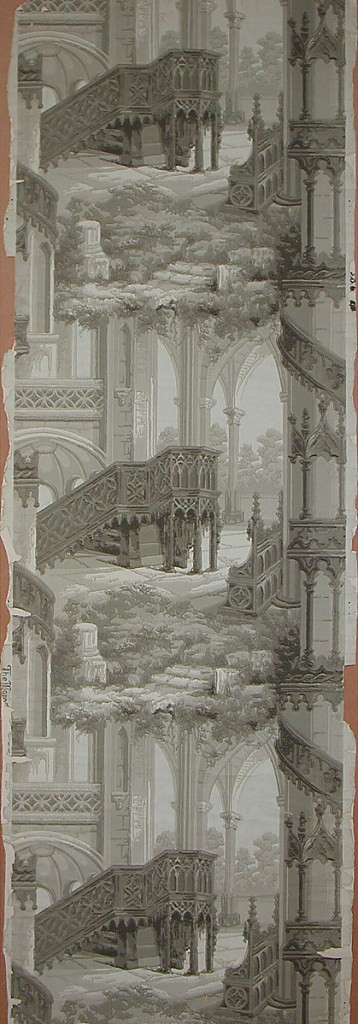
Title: The Monastery
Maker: Thomas Strahan & Co., Manufactory
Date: ca. 1900
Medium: Machine-printed paper
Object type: Sidewall
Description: Gothic revival-style with architectural elements including columns, stairs and fretwork. Also contains landscape elements. Printed in grisaille or shades of gray.